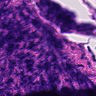
Metastatic tissue present: no